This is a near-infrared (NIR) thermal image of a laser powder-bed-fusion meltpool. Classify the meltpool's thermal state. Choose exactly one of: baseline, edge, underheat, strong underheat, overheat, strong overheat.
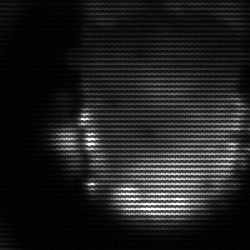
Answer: baseline